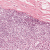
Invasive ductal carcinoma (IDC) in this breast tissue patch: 0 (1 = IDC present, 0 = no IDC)